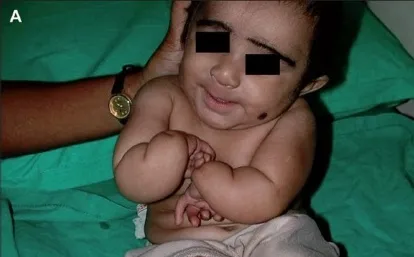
Bilateral radical club hand. Before.
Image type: medical_photograph (other_medical_photograph)